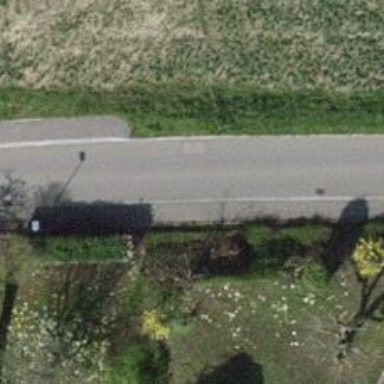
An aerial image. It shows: Asphalt footway with unmarked crossing.